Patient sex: M
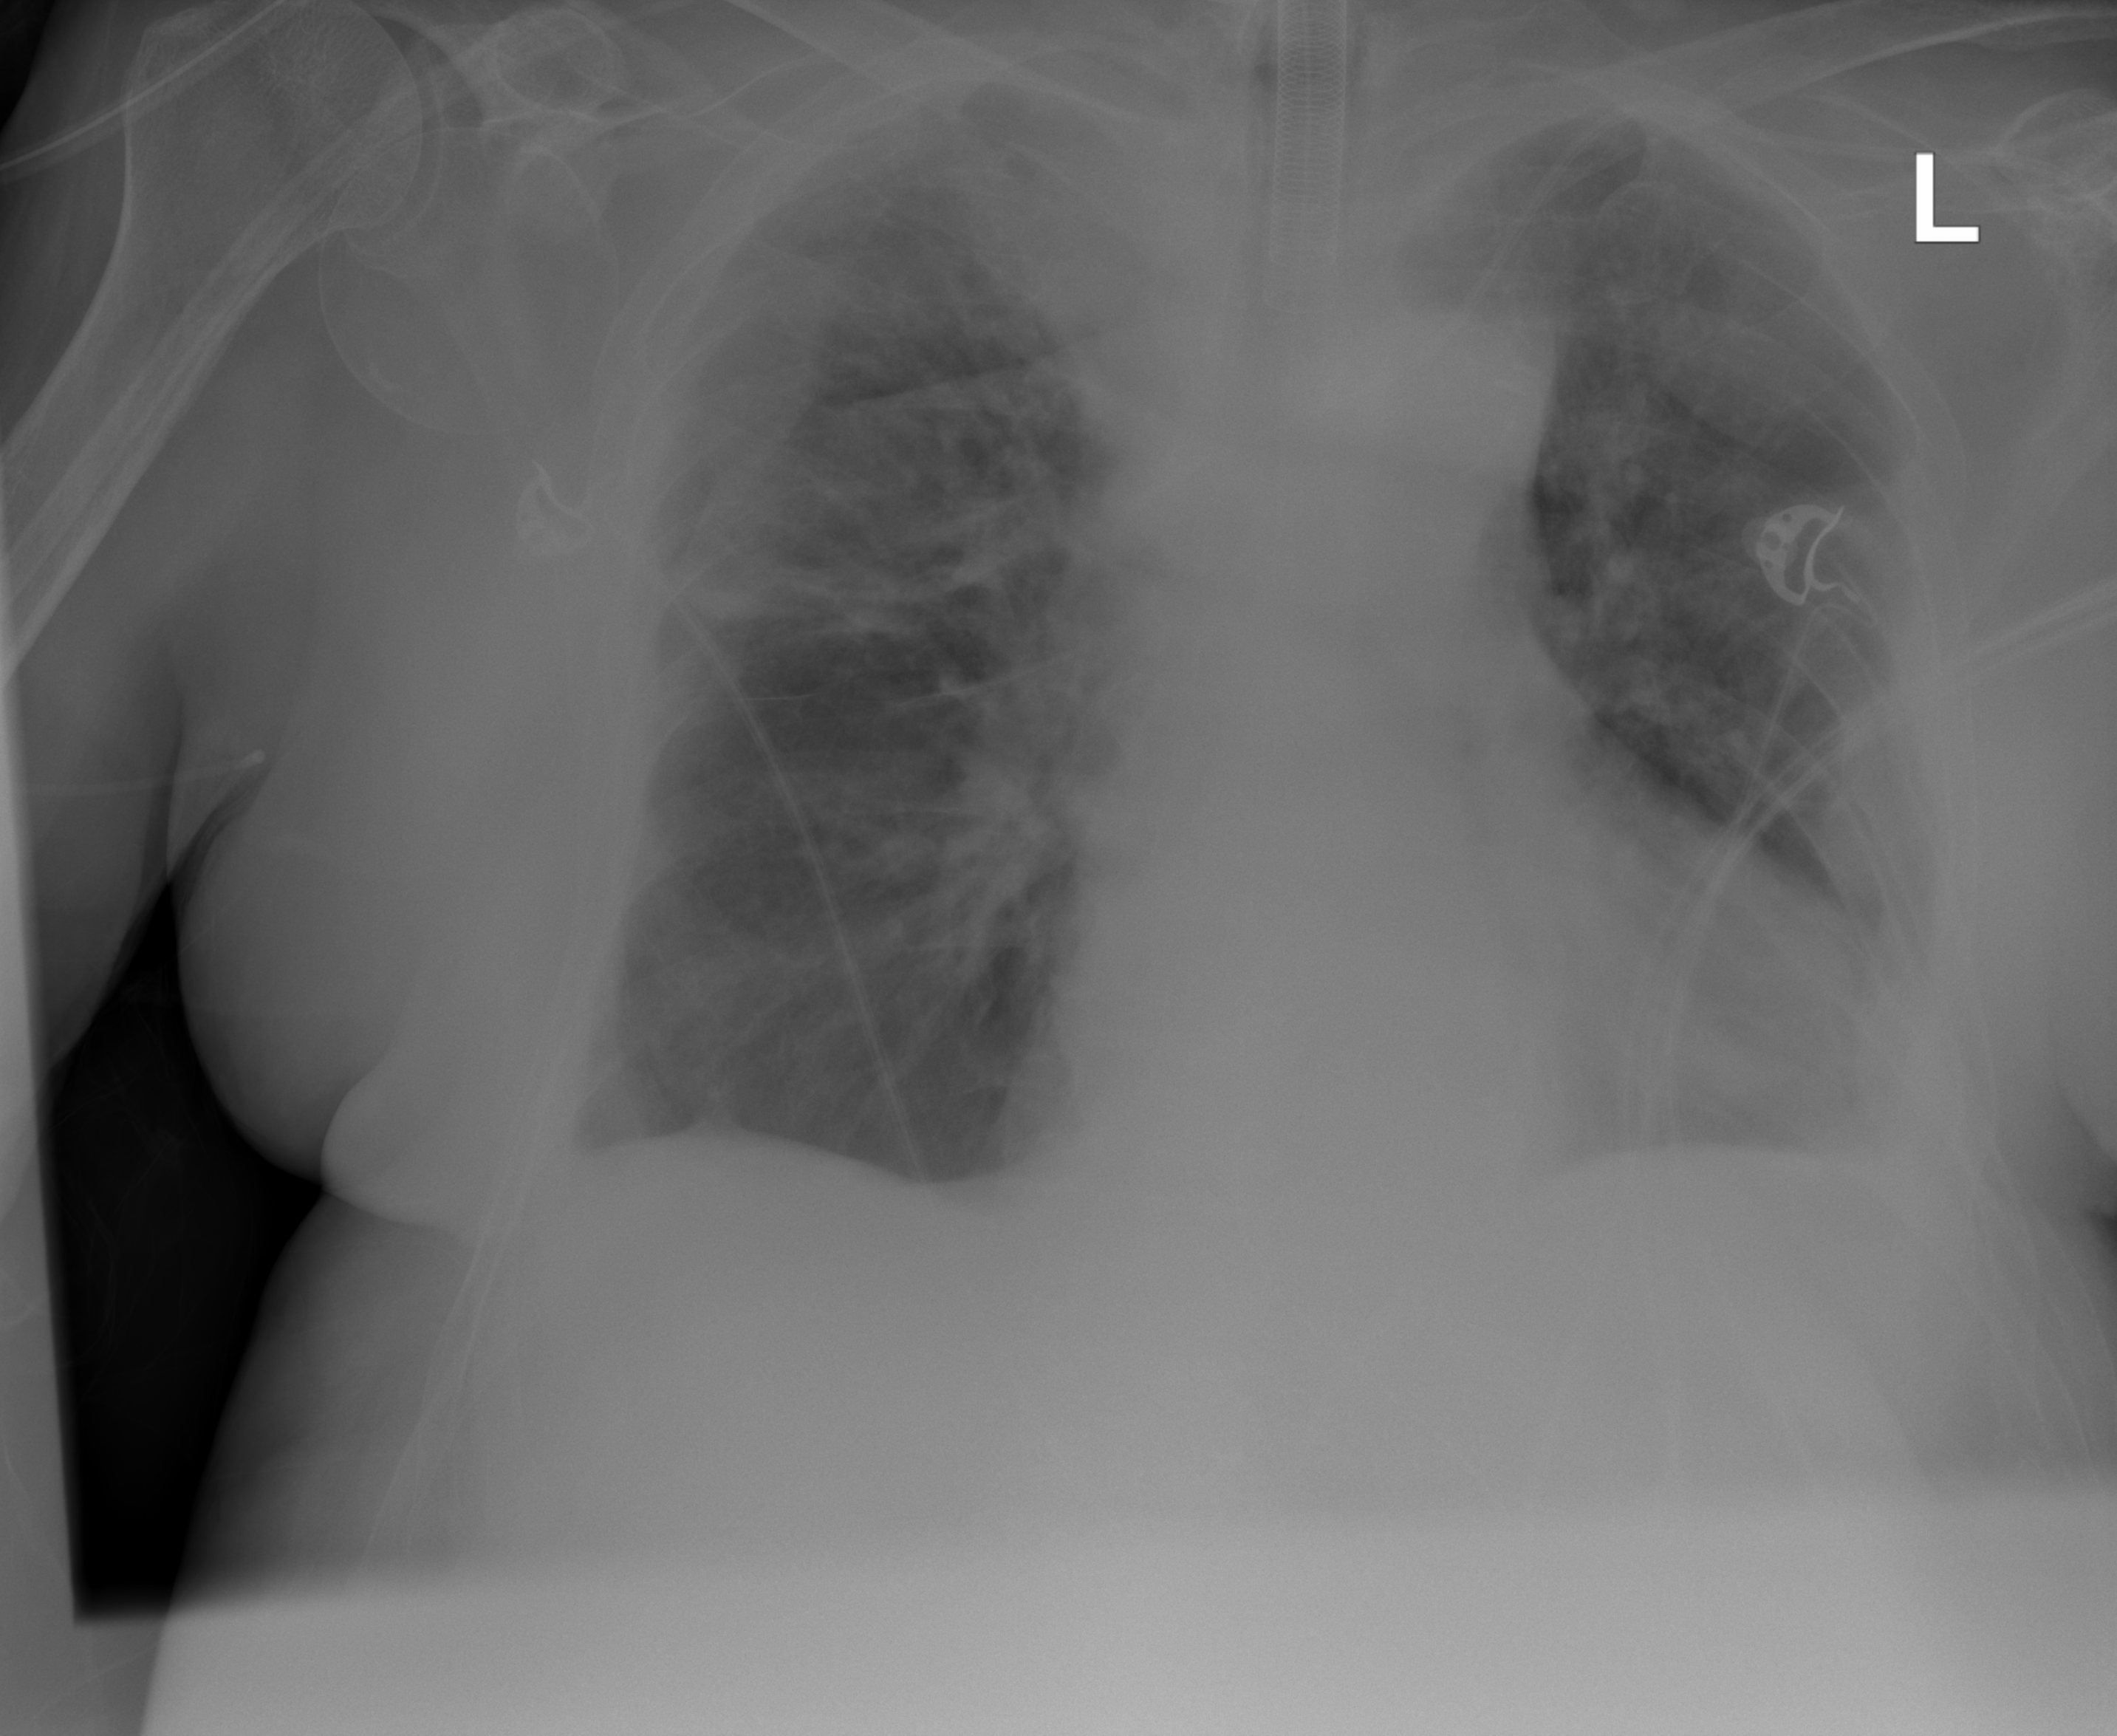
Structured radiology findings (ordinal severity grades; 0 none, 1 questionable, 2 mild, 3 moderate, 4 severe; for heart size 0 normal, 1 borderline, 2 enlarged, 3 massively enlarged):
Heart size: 2
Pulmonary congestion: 2
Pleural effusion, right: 2
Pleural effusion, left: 2
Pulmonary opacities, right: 2
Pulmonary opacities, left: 2
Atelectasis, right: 2
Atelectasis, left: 2